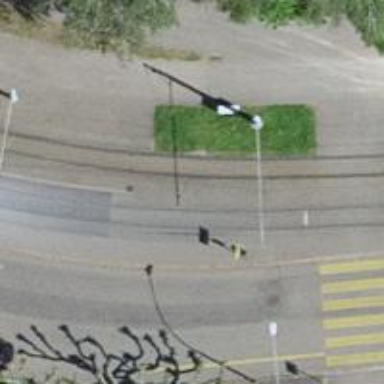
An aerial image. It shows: Tram stop with public transport stop position for trams.